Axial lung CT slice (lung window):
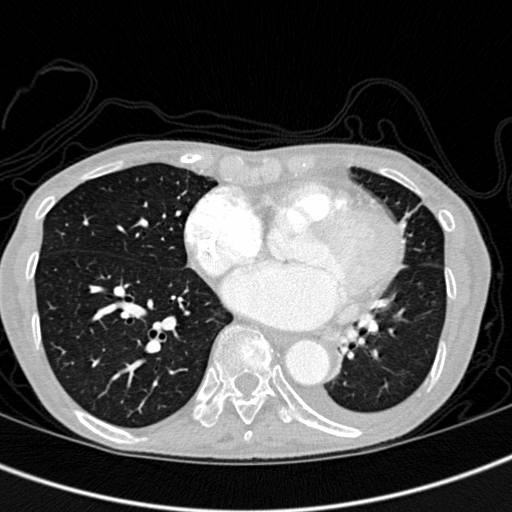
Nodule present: no